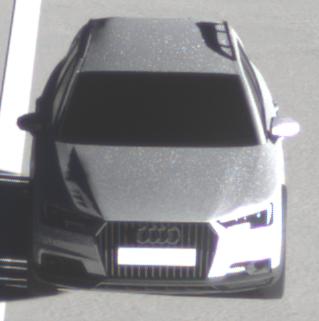
Make: Audi
Model: A4 Allroad 45 TFSI
Detailed model: A4 (B9) allroad
Model produced from: 2019/02
Model produced until: 2019/05
Doors: 5
Color: white
Road condition: dry road
Daytime: sunrise or sunset
Contrast: high contrast